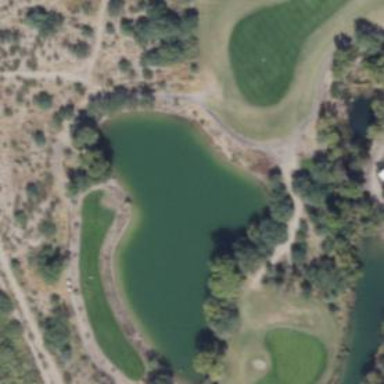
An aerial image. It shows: Natural pond serving as water hazard on golf course.